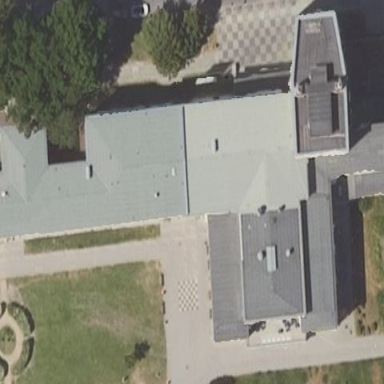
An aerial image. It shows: Beige school building with flat roof.